Interaction volume radius: 5 \u00c5
Interaction volume height: 20 \u00c5
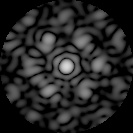
Disorder parameter: 0.5805